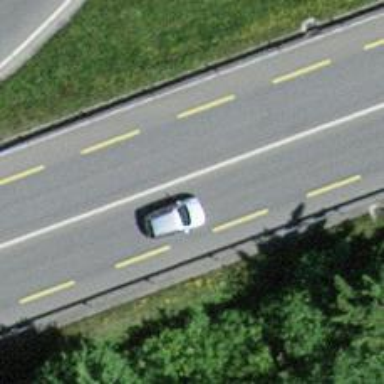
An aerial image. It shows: Secondary road with asphalt surface and dedicated cycle lane.